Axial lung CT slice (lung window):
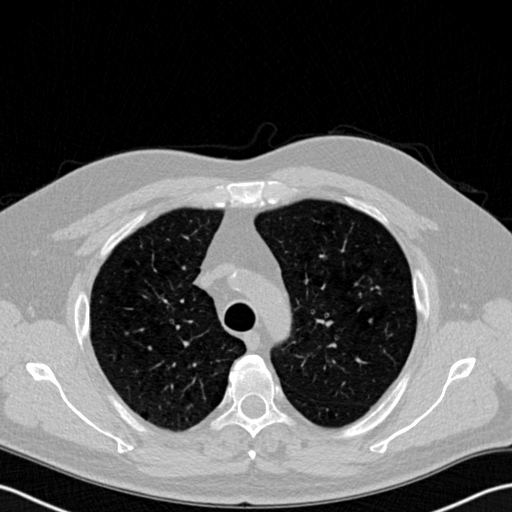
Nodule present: no